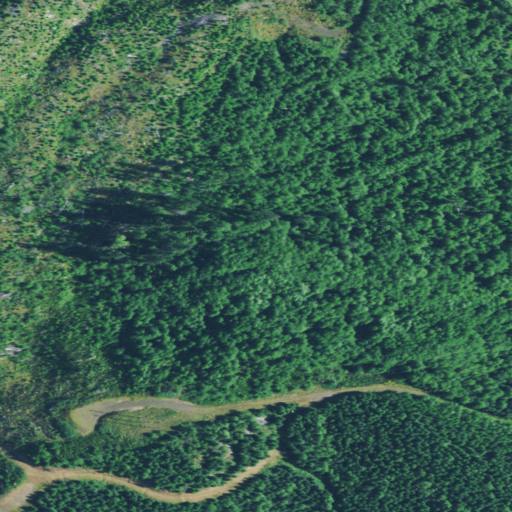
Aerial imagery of cape in Oregon named Bailey Point containing evergreen forest, shrub, open development, low intensity development, and mixed forest